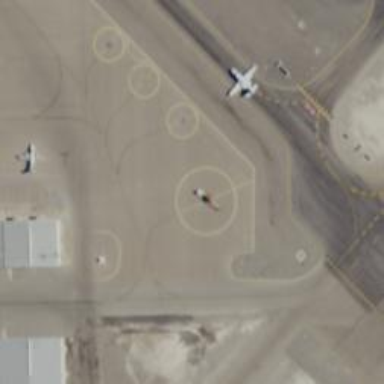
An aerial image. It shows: View of taxiway at the airport.